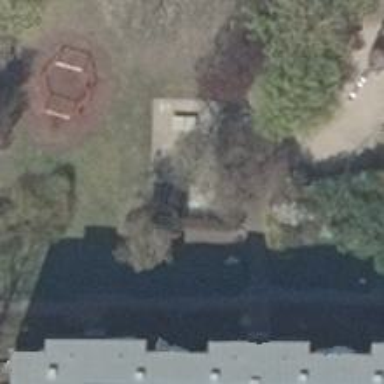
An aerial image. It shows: Playground featuring trampoline.